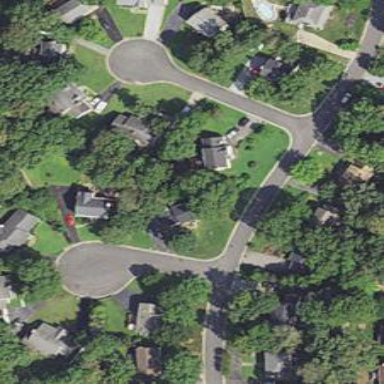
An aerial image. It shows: Driveway.